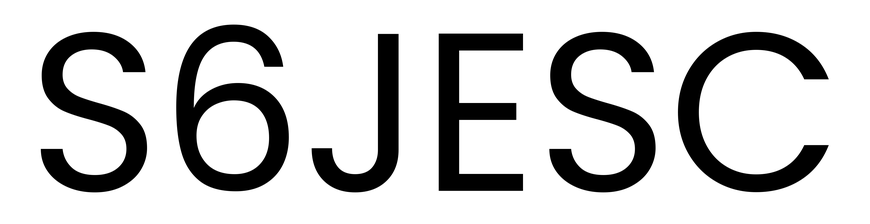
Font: Poppins-Regular